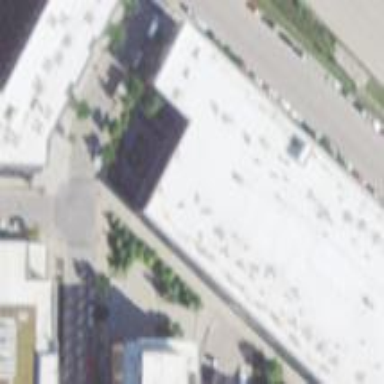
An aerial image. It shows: Historic industrial building that is now used as apartments. The building resembles garage.